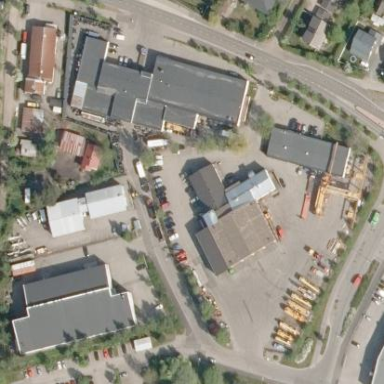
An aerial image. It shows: Industrial area.